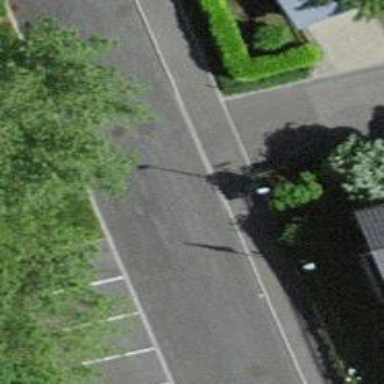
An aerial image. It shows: Service road with surface made of paving stones.